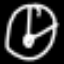
Label: clock